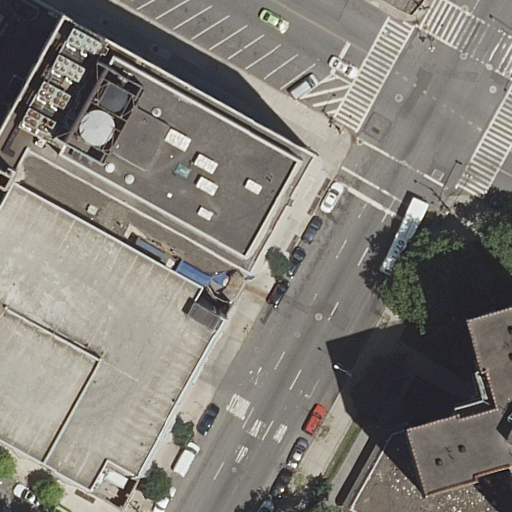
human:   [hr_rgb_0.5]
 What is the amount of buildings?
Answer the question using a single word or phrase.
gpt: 4

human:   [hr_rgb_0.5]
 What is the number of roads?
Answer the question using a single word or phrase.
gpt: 12

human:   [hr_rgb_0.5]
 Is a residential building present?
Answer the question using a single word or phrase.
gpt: yes

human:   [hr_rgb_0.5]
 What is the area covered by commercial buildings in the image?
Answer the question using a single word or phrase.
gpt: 0m2

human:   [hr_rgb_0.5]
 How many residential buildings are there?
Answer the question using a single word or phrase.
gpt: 4

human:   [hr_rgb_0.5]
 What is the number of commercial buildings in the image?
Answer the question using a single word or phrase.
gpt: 0

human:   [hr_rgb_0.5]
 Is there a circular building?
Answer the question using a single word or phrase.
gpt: no

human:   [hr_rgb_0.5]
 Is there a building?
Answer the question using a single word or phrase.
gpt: yes

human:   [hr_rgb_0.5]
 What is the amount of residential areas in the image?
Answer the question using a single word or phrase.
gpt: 1

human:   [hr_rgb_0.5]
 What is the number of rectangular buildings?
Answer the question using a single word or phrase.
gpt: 2

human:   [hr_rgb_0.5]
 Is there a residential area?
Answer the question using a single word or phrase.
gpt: yes

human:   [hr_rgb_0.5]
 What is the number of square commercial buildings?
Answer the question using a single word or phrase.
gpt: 0

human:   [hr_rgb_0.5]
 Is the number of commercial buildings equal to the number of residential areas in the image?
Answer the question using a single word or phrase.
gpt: no

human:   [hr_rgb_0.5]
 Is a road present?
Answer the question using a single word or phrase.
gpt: yes

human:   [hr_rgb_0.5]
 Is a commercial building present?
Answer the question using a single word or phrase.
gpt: no

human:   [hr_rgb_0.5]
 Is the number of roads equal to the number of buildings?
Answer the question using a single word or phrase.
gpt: no

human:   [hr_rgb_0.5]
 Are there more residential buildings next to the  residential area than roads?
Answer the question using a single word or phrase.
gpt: no

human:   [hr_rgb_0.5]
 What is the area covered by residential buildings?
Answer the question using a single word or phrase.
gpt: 4796m2

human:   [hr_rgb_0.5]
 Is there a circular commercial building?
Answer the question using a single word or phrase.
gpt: no

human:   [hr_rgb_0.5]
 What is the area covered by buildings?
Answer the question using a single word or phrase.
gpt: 4796m2

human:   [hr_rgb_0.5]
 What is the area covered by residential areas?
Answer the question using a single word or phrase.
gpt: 803m2

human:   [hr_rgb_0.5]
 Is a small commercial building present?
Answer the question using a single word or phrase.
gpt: no

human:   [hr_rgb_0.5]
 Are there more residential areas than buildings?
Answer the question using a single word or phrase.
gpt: no

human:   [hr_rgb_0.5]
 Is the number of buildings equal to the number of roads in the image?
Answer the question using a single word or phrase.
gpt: no

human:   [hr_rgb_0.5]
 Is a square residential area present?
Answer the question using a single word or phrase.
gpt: no

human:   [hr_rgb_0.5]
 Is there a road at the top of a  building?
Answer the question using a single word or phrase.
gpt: yes

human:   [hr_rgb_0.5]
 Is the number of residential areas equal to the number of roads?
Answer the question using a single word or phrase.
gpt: no

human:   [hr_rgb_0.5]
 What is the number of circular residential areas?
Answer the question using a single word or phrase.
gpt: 0

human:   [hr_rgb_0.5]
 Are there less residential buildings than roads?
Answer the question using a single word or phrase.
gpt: yes

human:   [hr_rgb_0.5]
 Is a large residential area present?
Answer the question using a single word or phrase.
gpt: yes

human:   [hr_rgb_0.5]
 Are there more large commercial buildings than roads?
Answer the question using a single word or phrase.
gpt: no

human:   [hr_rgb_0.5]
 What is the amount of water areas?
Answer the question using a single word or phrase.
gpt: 0

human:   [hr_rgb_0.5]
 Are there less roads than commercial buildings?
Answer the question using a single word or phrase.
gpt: no

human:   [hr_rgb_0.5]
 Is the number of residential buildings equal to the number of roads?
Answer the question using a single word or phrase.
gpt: no

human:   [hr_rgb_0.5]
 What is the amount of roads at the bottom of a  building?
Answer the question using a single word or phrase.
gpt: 4

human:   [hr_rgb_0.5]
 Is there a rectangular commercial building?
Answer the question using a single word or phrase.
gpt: no

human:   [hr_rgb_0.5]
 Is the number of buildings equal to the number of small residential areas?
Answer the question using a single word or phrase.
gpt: no

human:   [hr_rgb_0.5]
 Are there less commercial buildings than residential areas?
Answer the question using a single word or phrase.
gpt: yes

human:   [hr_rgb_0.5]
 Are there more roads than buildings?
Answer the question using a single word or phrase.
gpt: yes

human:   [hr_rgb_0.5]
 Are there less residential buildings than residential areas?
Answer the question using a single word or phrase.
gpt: no

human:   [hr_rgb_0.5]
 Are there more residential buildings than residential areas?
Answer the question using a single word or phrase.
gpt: yes

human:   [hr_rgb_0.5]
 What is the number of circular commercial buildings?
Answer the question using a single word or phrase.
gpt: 0

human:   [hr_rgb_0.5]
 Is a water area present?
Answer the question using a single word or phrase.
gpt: no

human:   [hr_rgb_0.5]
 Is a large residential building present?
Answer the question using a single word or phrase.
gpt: yes

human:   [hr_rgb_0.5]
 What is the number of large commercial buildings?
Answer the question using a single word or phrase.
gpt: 0

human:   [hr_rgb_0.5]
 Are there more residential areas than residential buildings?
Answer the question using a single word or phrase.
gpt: no

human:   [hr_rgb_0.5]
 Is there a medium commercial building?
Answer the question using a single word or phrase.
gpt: no

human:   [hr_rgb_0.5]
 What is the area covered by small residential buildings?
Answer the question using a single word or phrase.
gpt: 15m2

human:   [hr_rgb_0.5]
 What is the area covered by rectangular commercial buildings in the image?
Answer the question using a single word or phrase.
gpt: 0m2

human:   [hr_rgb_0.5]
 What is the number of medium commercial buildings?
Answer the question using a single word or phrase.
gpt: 0

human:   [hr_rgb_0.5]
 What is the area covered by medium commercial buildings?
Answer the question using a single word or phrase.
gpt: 0m2

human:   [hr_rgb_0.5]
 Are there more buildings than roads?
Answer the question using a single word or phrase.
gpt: no

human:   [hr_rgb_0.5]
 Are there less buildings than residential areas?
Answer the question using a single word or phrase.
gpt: no

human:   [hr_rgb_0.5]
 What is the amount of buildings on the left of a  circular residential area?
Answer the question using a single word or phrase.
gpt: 0

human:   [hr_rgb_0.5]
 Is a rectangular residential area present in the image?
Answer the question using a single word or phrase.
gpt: yes

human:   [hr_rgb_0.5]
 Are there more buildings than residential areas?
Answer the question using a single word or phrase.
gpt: yes

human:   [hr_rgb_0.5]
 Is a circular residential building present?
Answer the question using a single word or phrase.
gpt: no

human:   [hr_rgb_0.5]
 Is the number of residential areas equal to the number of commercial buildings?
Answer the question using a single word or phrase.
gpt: no

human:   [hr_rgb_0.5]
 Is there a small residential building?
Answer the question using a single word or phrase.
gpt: yes

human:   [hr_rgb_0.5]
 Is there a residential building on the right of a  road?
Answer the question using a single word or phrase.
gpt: yes

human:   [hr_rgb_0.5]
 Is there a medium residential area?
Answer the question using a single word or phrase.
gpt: no

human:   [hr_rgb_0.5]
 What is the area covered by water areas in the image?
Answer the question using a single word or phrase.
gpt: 0m2

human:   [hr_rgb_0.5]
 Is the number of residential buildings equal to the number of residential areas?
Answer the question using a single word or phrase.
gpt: no

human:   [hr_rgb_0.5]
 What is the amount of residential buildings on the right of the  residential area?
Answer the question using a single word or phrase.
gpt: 0